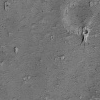
Atmospheric dust classification: not_dusty